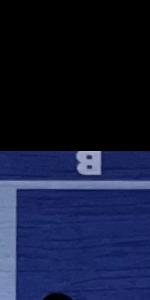
Label: Empty